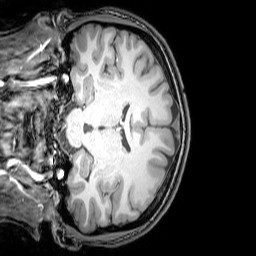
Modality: T1w
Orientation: coronal
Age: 24
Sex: male
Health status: healthy
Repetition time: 0.081 s
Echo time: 0.037 s